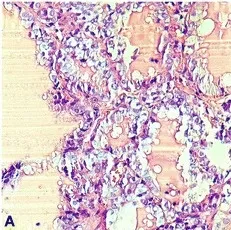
H&E staining of malignant struma ovarii tissues. H&E staining (a) showed fibrous cores of tissue lined by neoplastic cells which contain large overlapping "ground-glass" nuclei characteristic of thyroid papillary carcinoma.
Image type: pathology (h&e)